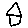
Label: house